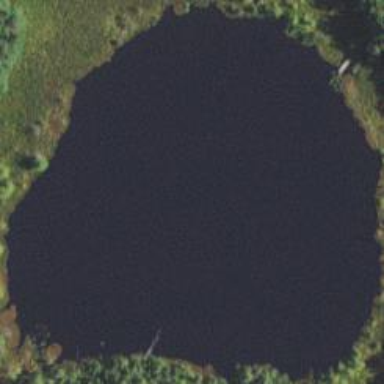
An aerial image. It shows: Lake with natural water.